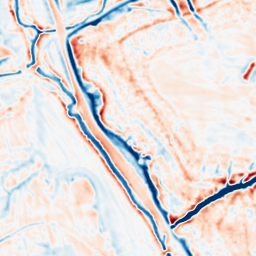
Category: multiscale
Decomposition family: dog_multiscale
Decomposition parameters: sigma_ratio: 1.4
n_scales: 4
base_sigma: 1
Upsampling method: cubic_catmull_rom
Upsampling parameters: scale: 2
Upsampling scale: 2